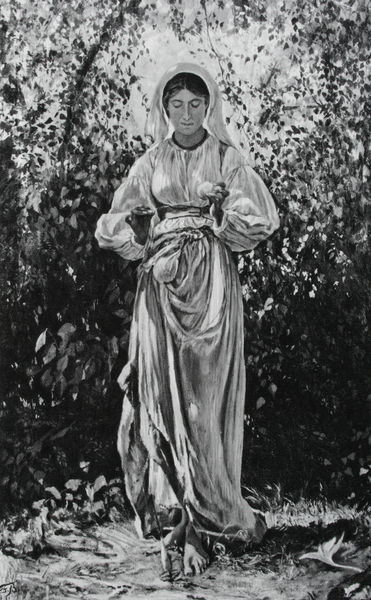
Titel: Spinnerin auf Korfu
Künstler: Frank Buchser
Standort: Solothurn
Institution: Kunstmuseum
Schlagwörter: baum, blätter, dunkel, fuß, hand, himmel, laub, nackt, schatten, weiß, bäume, impressionismus, landschaft, blume, busen, finger, frau, frisur, grau, haar, hell, hintergrund, hut, kleid, licht, mund, nase, schwarz, zeichnung, blick, blüten, dame, gras, gürtel, obst, park, schleier, tuch, weg, wiese, haube, malerei, rock, hemd, arme, augen, bluse, falten, gesicht, kragen, lang, stehen, ärmel, bildnis, hals, hände, portrait, porträt, gräser, natur, strauch, zweige, busch, büsche, gebüsch, sonne, sträucher, boden, figur, gewand, stehend, stoff, blatt, pflanze, frontal, kinn, scheitel, wald, frucht, garten, apfel, schürze, füße, sommer, bogen, bäuerin, ernte, warm, hecke, grisaille, rand, braut, falte, jugendstil, kopftuch, wolle, näherin, faden, konzentriert, gesenkt, gesenkter blick, faltenwurf, zehe, zehen, weste, barfuss, lichtung, zeh, schwarz weiss, scharz, nonne, angel, orden, beutel, tasche, allegorie, gedanke, rolle, tracht, vorsicht, blattwerk, hain, dreck, vorderansicht, planzen, gurt, textil, maria, madonna, barfus, sezession, bäuerlich, spinnerin, dreckig, bodenlang, forst, baume, wollknäuel, passe, füßr, ballen, ariadne, langes kleid, blick nach unten, kopfschutz, korfu, zeheen, introspektion, textik, obbst, bodstehen, länger rock